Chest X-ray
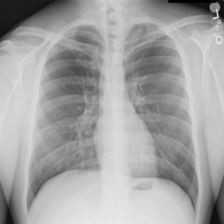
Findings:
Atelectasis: negative
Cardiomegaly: negative
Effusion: negative
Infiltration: negative
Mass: negative
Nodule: negative
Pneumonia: negative
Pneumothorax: negative
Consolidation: negative
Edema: negative
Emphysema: negative
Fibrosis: negative
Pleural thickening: negative
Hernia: negative